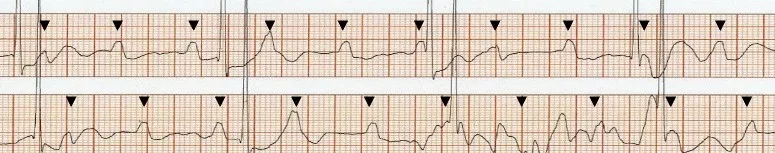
Intraoperative monitor electrocardiogram following induction of general anesthesia. The traces show complete atrioventricular block with junctional escape rhythm of approximately 30-40 beats per minute. The P waves (marked) were completely dissociated from the QRS complexes. Artifacts most likely due to poor electrode contact with the skin caused the noisy baseline in this tracing.
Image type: electrography (ekg)